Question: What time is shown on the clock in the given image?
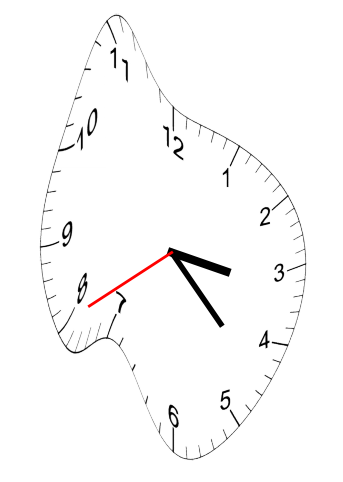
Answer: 03:22:40